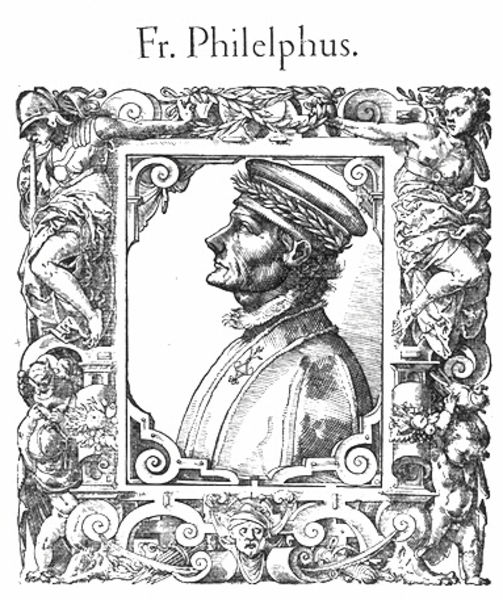
Titel: Bildnis des Francesoc Filelfo
Künstler: Tobias Stimmer
Institution: (Seriendruck)
Schlagwörter: akt, blätter, laub, mann, nackt, frauen, menschen, frau, hut, köpfe, mund, nase, ohr, profil, schmuck, schwarz, stirn, zeichnung, blick, hund, muster, ornament, gesichter, jacke, kappe, mütze, architektur, gesicht, kleidung, kragen, rahmen, sockel, ärmel, bild, bildnis, hals, portrait, porträt, auge, gewand, haare, mantel, pflanzen, kinn, renaissance, schulter, vornehm, früchte, putto, ranken, schrift, seitlich, rahmung, grafik, rand, figuren, krieg, kartusche, dichter, verzierung, oben, maske, buch, links, druck, druckgrafik, radierung, stich, titel, seite, illustration, schwarzweiß, text, soldat, beschriftung, überschrift, helm, orden, kranz, lorbeer, lorbeeren, lorbeerkranz, mythologie, krause, ritter, rüstung, titelseite, schnörkel, skulpturen, voluten, götter, amazonen, dante, antlitz, gerahmt, putten, kupferstich, putti, bekränzt, architektonisch, masken, grotesken, seriendruck, schörkel, rollwerk, nackte frauen, antiqua, konterfei, gestochen, bocaccio, fr., fr. philelphus, philelphus, fr, exlibri, schöne frauen